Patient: sex M, age 54
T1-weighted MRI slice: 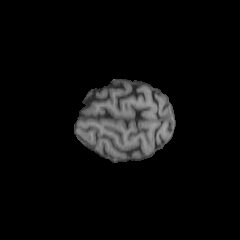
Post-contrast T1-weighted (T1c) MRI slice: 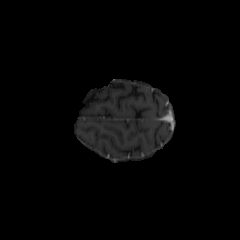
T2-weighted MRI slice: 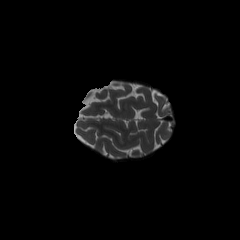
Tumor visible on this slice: no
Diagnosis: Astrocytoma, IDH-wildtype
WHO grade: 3